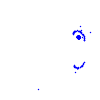
Particle: kaon